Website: walmart
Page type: billing-address
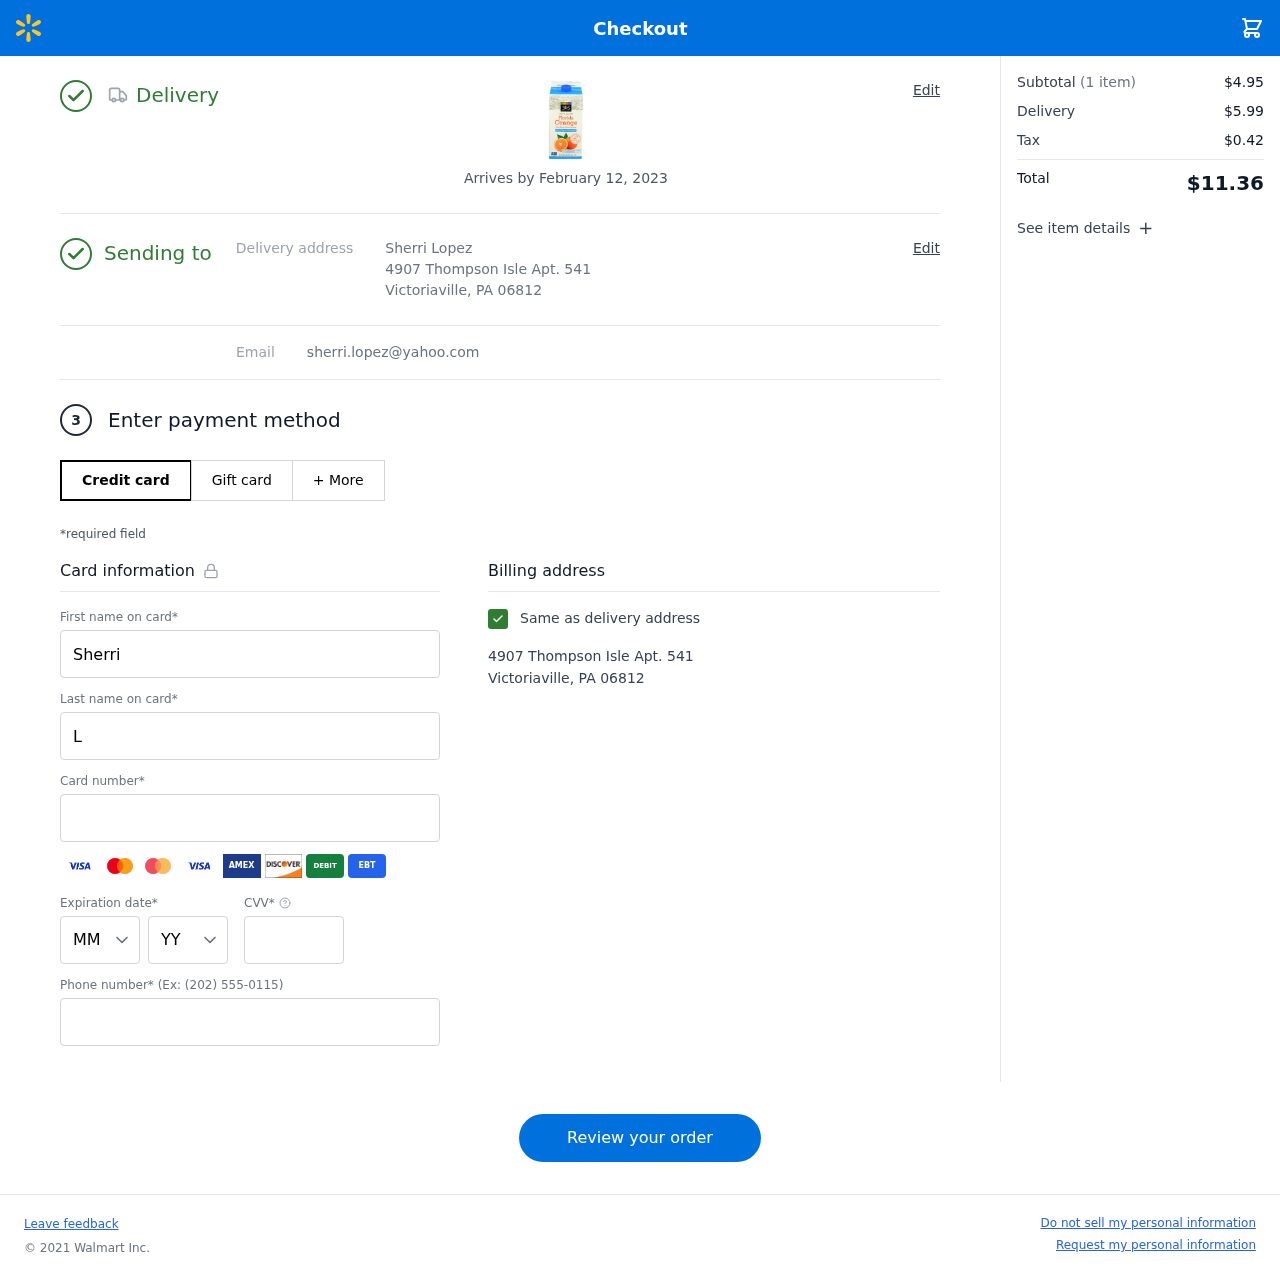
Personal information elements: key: PII_CARD_CVV
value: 458
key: PII_CARD_EXPIRY_MONTH
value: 11
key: PII_CARD_EXPIRY_YEAR
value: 27
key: PII_CARD_NUMBER
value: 4685 7439 7384 7188
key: PII_EMAIL
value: sherri.lopez@yahoo.com
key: PII_FIRSTNAME
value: Sherri
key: PII_FULLNAME
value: Sherri Lopez
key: PII_LASTNAME
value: Lopez
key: PII_PHONE
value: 3277244952
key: PII_STREET
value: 4907 Thompson Isle Apt. 541
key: PII_CITY_STATE_ZIP
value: Victoriaville, PA 06812
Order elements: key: ORDER_DELIVERY_DATE
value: Arrives by February 12, 2023
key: ORDER_NUM_ITEMS
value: (1 item)
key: ORDER_SUBTOTAL
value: $4.95
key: ORDER_SHIPPING_COST
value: $5.99
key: ORDER_TAX
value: $0.42
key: ORDER_TOTAL
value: $11.36